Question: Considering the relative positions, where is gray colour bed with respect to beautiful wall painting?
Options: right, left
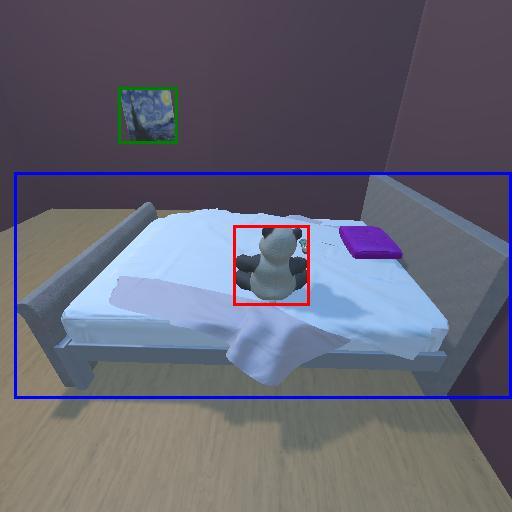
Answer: right